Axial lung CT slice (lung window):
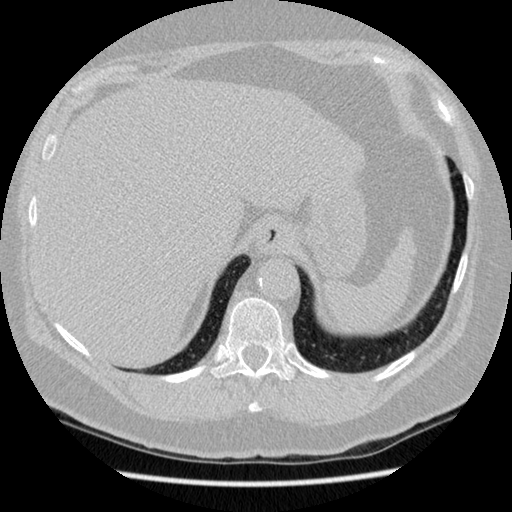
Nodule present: no